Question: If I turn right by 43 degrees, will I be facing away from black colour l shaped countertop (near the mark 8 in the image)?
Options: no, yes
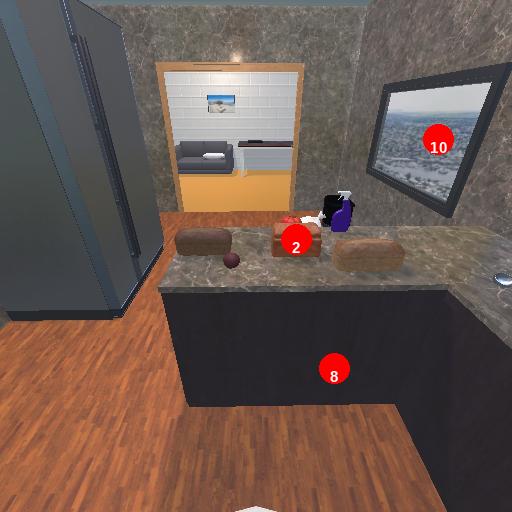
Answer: no